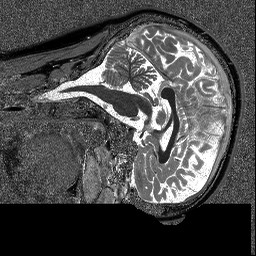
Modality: T1map
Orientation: sagittal
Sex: female